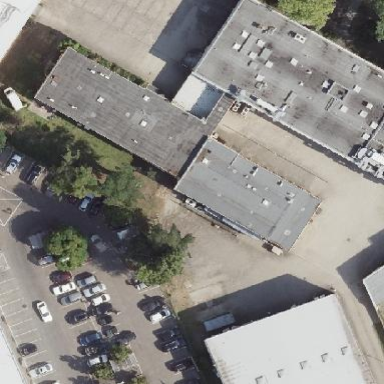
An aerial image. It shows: Commercial building.